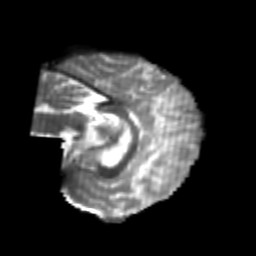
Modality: T2w
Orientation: sagittal
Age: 23
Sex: female
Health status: healthy
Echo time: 0.074 s